Aerial crown-view tile of a tropical tree (Barro Colorado Island, Panama), acquired 20240918:
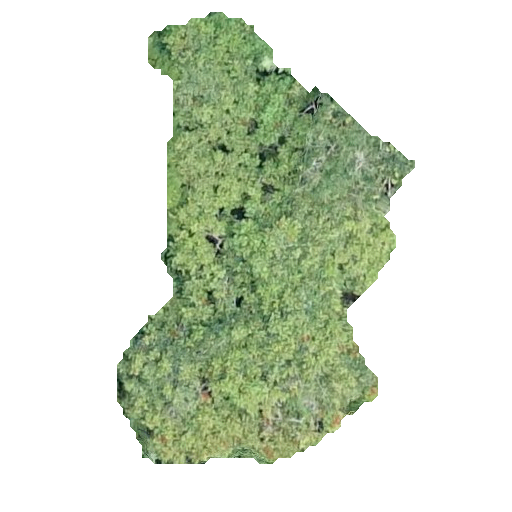
Species: Spondias mombin
GBIF accepted scientific name: Spondias mombin
Crown area: 135.254 m²